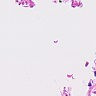
Metastatic tissue present: no